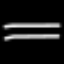
Label: line